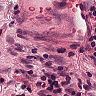
Metastatic tissue present: no